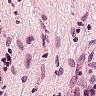
Metastatic tissue present: no